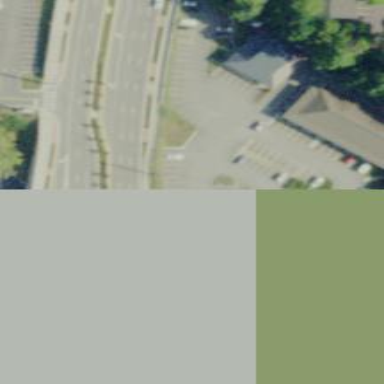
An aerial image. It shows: Marked road crossing.